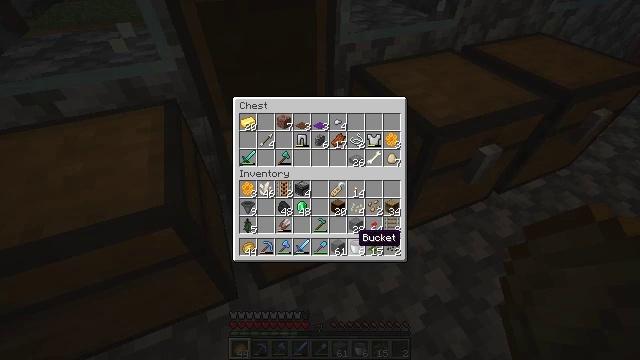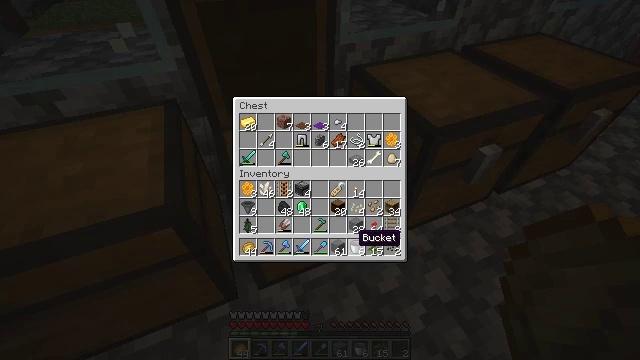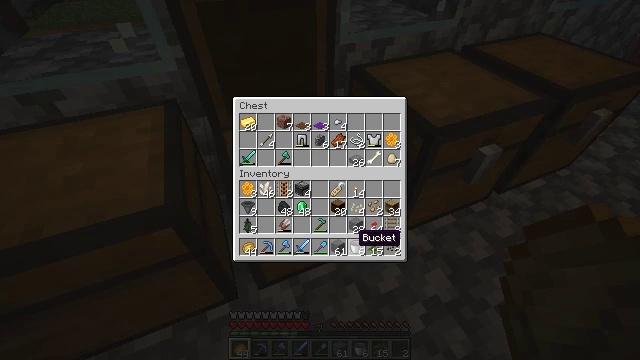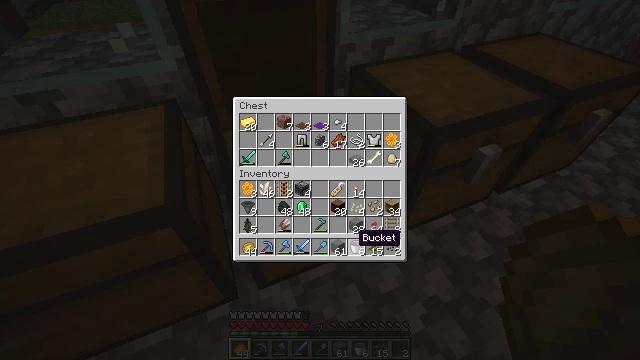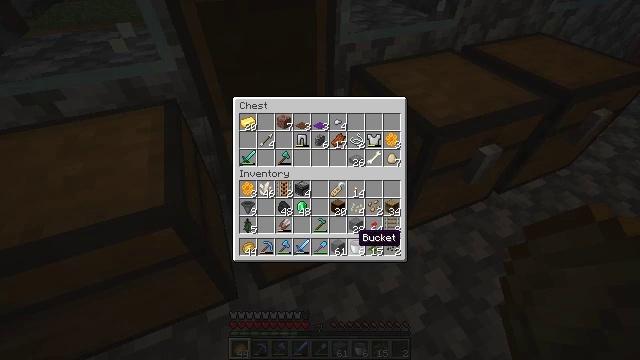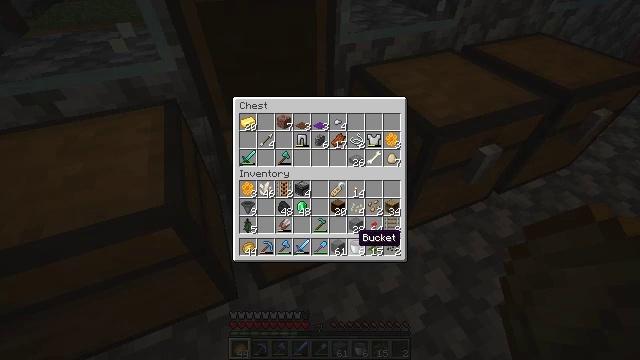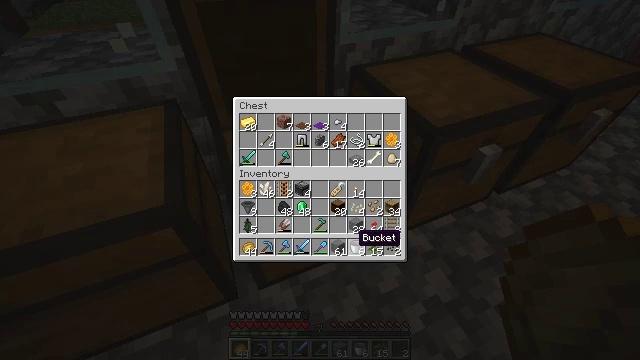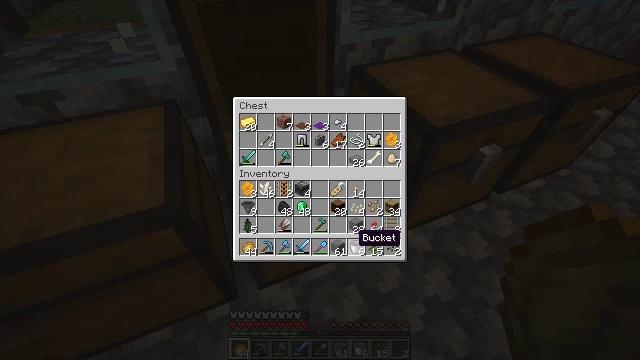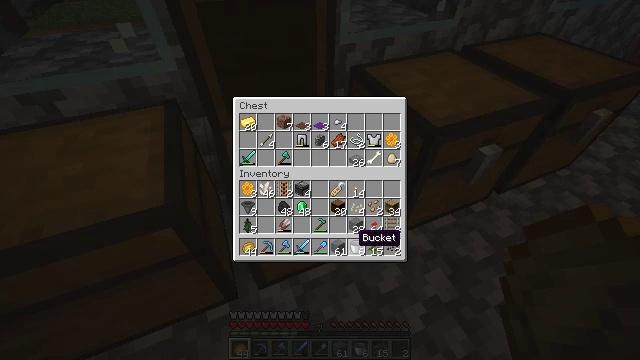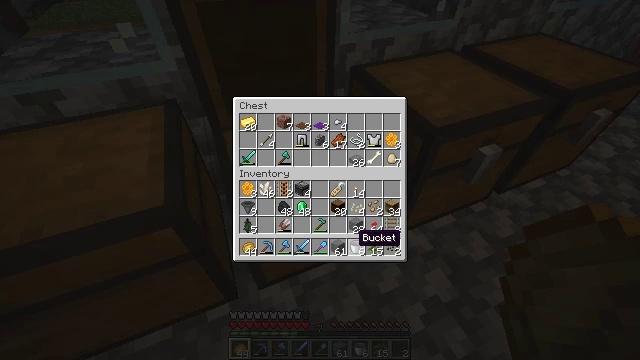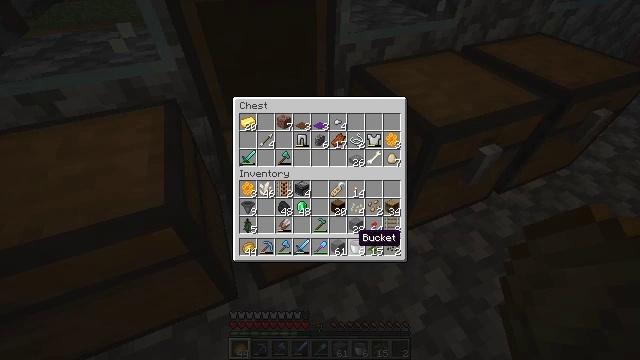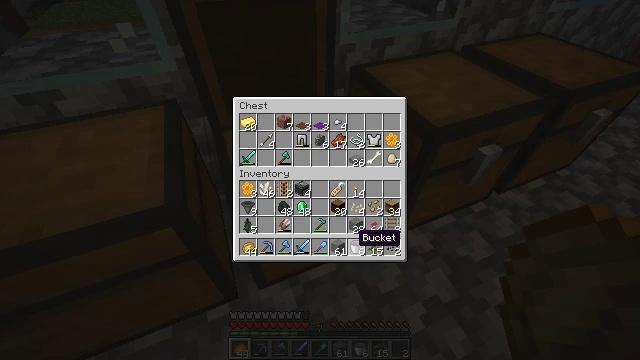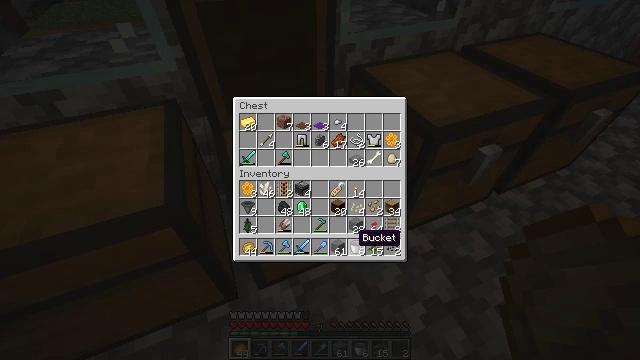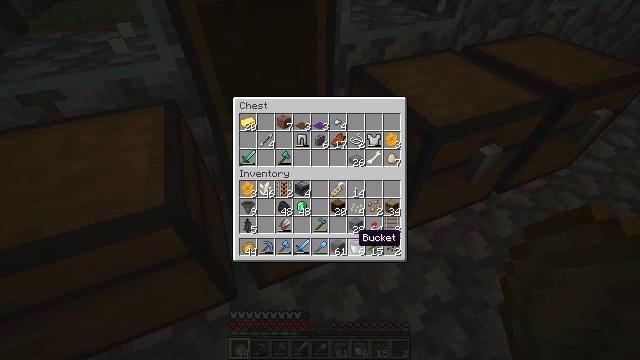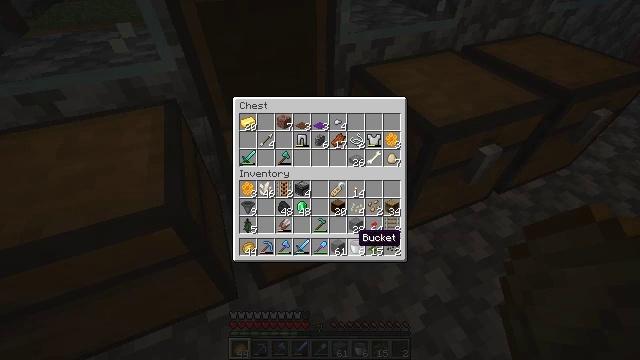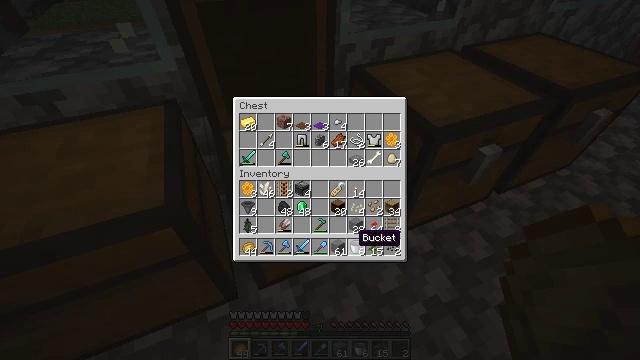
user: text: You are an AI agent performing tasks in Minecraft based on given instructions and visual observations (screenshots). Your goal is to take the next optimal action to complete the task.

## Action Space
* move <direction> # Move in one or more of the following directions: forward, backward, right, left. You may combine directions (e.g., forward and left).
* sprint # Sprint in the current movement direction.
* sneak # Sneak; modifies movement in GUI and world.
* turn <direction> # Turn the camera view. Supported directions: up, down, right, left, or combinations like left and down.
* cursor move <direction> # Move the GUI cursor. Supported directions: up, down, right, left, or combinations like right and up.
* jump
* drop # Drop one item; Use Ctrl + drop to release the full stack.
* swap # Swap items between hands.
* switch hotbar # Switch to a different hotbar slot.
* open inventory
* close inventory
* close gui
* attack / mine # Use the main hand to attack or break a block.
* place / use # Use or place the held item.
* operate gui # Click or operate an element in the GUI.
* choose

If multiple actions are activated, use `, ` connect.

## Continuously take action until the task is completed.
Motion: motion action
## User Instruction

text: Collect the brewing stand for reuse.
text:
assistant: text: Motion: no_op
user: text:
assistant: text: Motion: no_op
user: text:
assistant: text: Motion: no_op
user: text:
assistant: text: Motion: no_op
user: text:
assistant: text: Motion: no_op
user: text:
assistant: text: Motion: no_op
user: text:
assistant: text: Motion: no_op
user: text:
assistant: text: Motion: no_op
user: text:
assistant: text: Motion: no_op
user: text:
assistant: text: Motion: no_op
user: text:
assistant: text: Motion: no_op
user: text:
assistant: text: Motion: no_op
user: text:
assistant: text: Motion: no_op
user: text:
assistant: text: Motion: no_op
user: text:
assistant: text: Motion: no_op
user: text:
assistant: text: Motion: no_op
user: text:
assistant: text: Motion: no_op
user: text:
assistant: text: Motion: no_op
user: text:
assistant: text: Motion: no_op
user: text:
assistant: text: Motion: no_op
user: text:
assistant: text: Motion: no_op
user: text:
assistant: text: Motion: no_op
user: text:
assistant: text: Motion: no_op
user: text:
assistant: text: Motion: no_op
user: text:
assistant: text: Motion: no_op
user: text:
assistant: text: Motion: no_op
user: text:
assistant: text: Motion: no_op
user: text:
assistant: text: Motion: no_op
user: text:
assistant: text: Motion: no_op
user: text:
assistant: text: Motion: no_op